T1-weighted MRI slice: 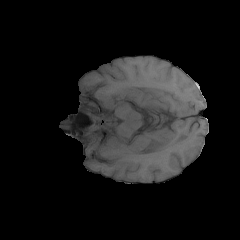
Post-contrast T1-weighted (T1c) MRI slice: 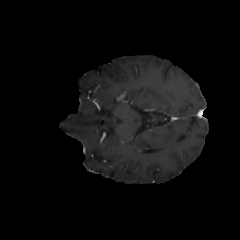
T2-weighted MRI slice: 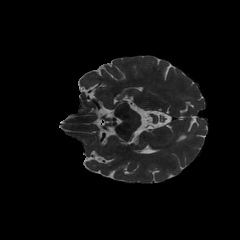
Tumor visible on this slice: no